Question: I am trying to replicate the following social bar that is off to the left:

(the bar floats to the left and never scrolls off screen)
However, When I downloaded the source to that web page I noticed he was using he was using Sizzle.js. Does anybody know of a way to achieve this using jquery. Preferably without using a jQuery plugin.
I realize I could just use a fixed bar off to the left with CSS however I kind of want the feeling of it grabbing on to the top when I scroll past it.
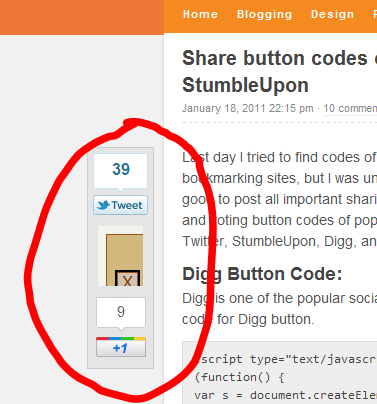
Answer: '''
var name = "#rightsidebar";
var menu_top_limit = 241;
var menu_top_margin = 20;
var menu_shift_duration = 500;
var menuYloc = null;
///////////////////////////////////
$(window).scroll(function()
{
// Calculate the top offset, adding a limit
offset = menuYloc + $(document).scrollTop() + menu_top_margin;
// Limit the offset to 241 pixels...
// This keeps the menu out of our header area:
if(offset < menu_top_limit)
offset = menu_top_limit;
// Give it the PX for pixels:
offset += "px";
// Animate:
$(name).animate({top:offset},{duration:menu_shift_duration,queue:false});
});
'''
Actually this code is <URL> in SO